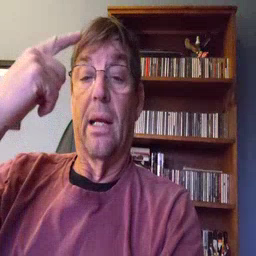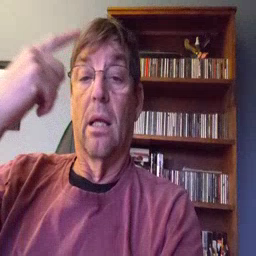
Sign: penny